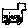
Label: car